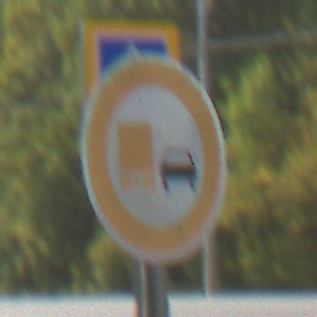
Verkehrszeichen: UeberholverbotKraftfahrzeuge
Umgebung: Outdoor, Suburban
Tageszeit: MorningAfternoon
Wetter: Clear
Licht: Natural
Jahreszeit: NotSpecified
Kontrast: HighContrast